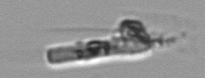
Label: Guinardia_delicatula